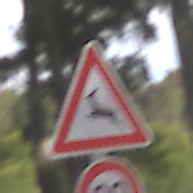
Verkehrszeichen: WildwechselRechts
Zusatzzeichen unten: Geschwindigkeit90
Umgebung: Outdoor, Nature
Tageszeit: MorningAfternoon
Wetter: Clear
Licht: Natural
Jahreszeit: NotSpecified
Kontrast: HighContrast